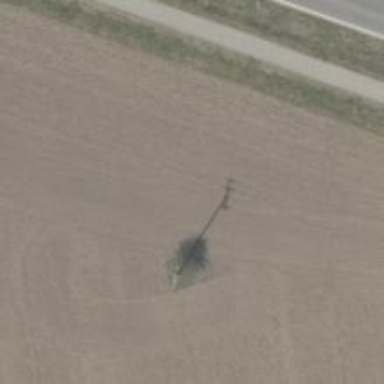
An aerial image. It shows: Power pole.